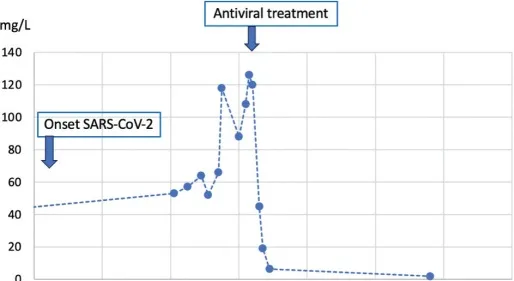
Case 2: CRP course during the disease duration and antiviral treatment.
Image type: chart (chart)